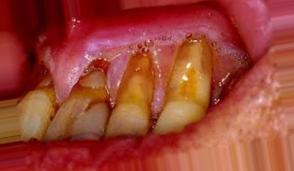
Condition: Tooth Discoloration